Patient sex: M
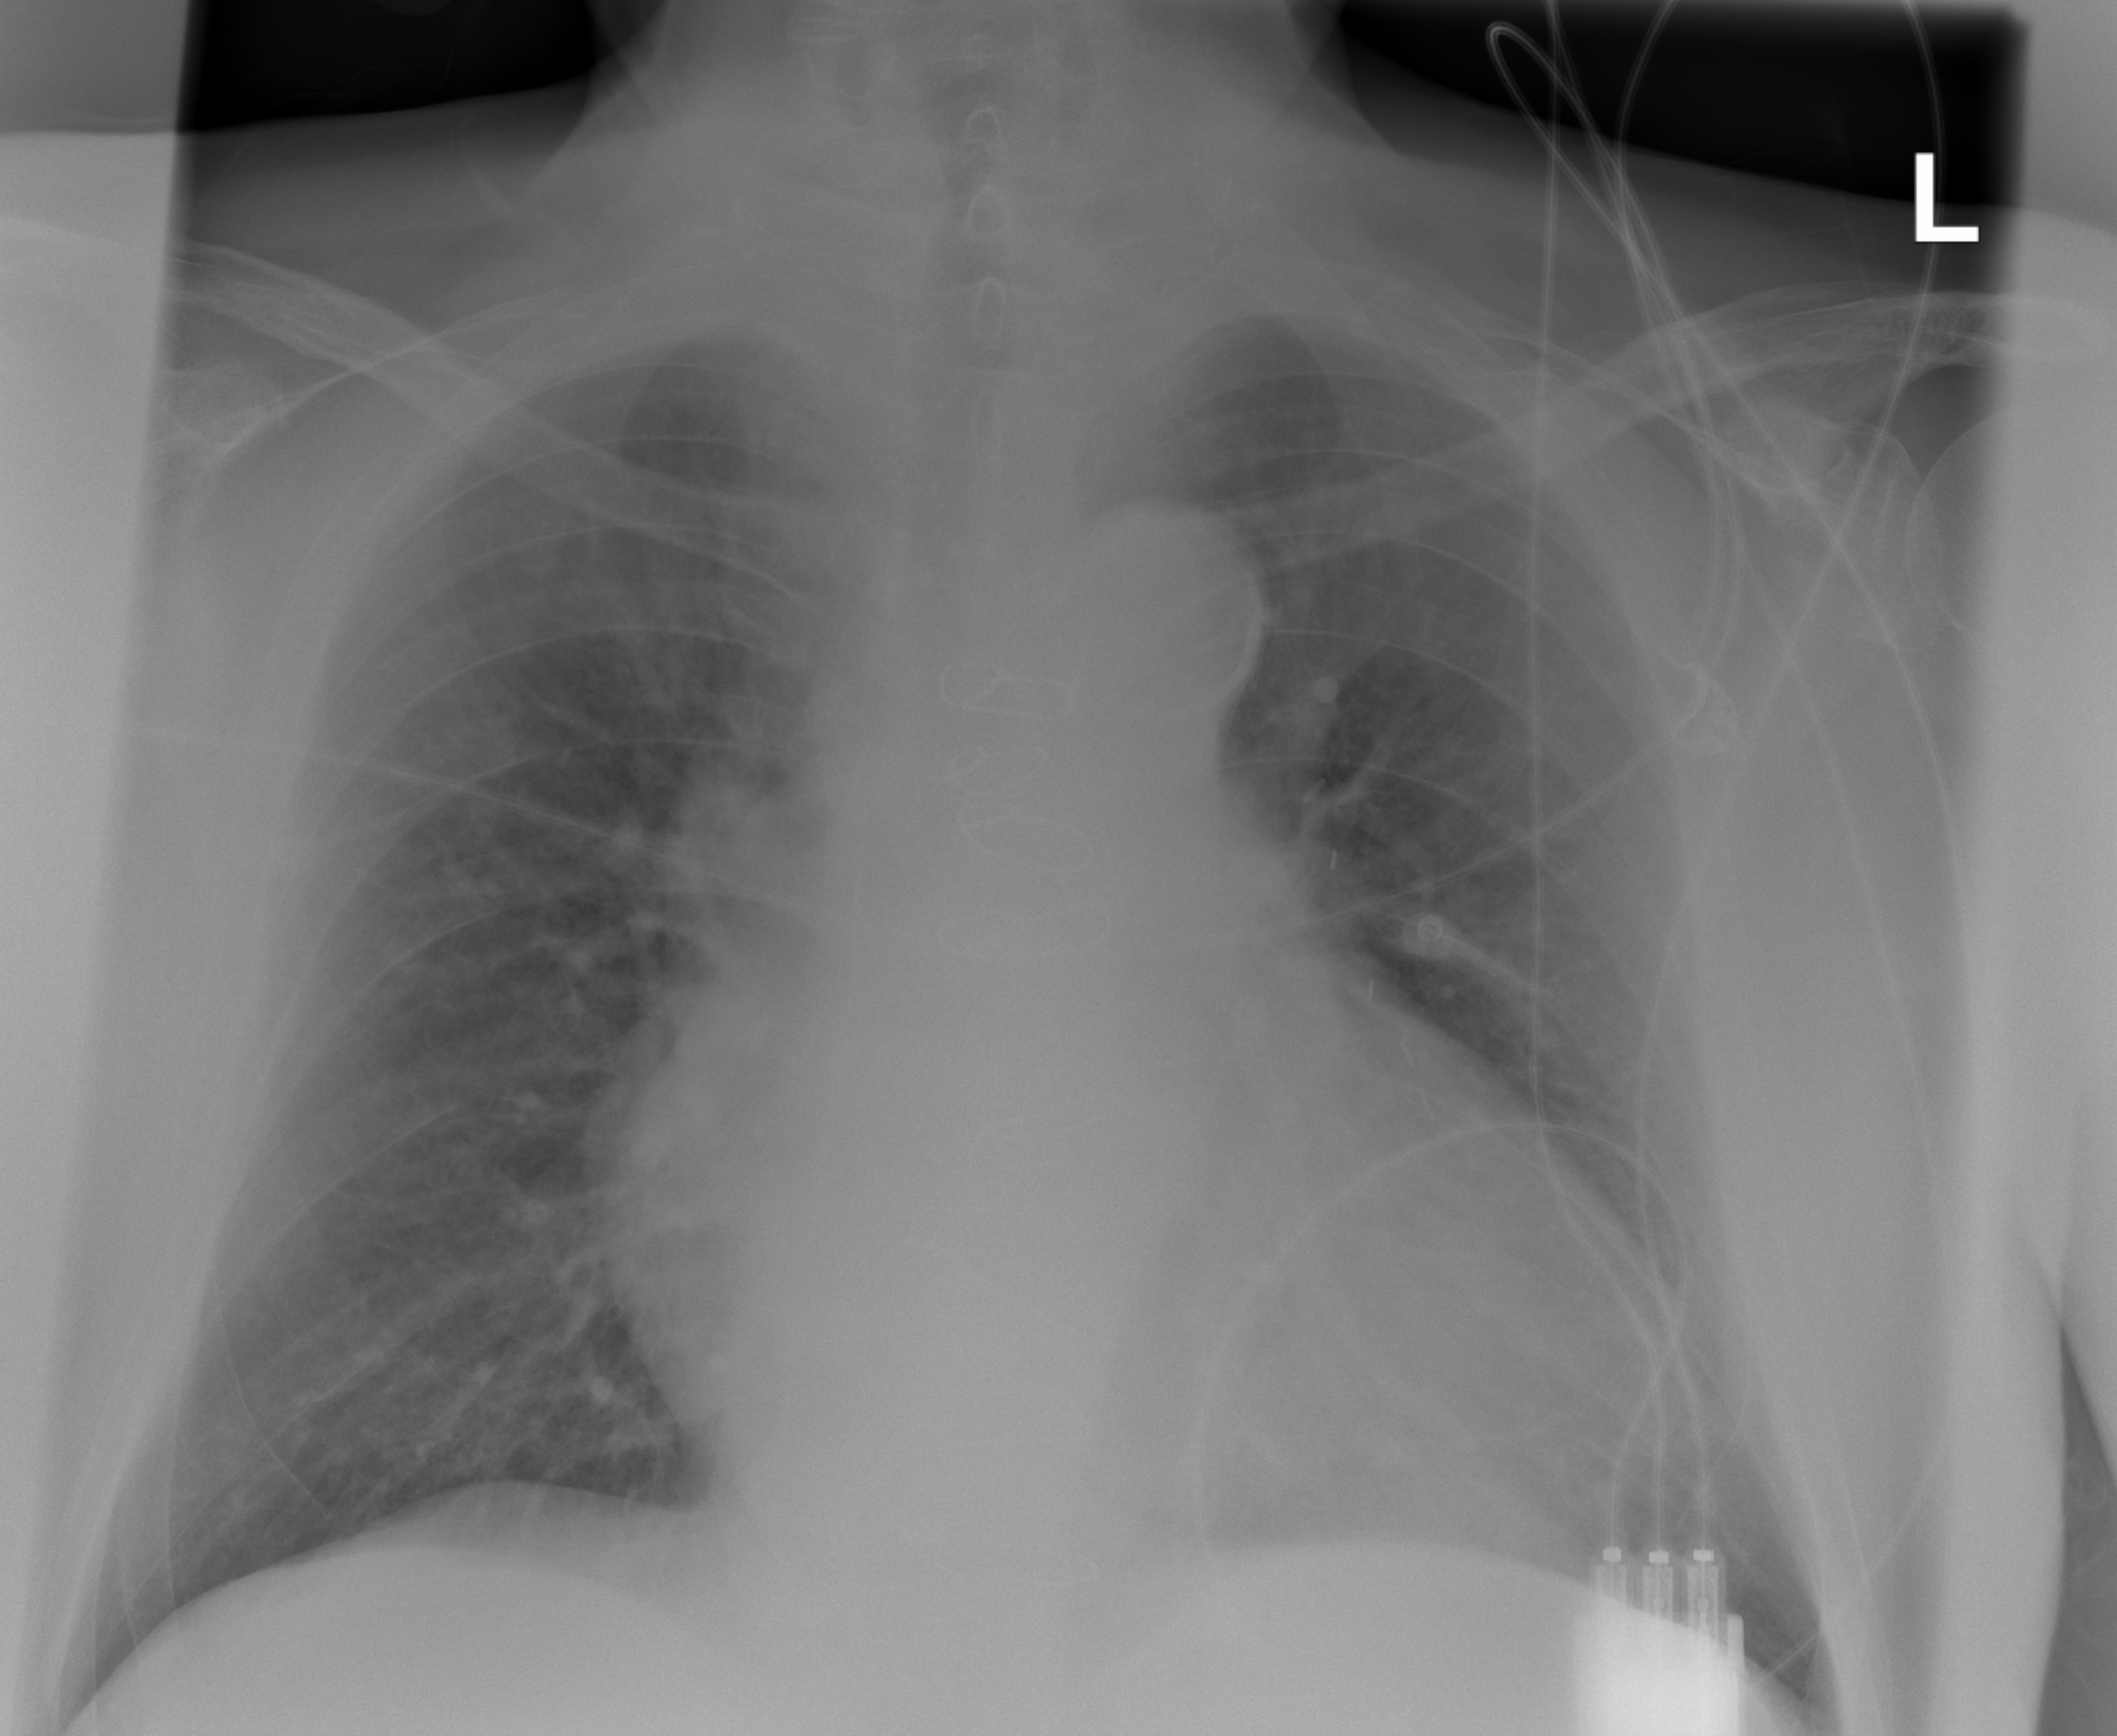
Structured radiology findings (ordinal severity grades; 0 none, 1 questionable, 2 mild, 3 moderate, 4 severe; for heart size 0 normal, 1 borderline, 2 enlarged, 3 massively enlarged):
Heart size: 3
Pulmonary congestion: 2
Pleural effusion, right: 0
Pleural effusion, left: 0
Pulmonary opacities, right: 0
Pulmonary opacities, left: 0
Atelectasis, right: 0
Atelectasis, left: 0